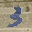
Label: 3